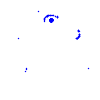
Particle: electron